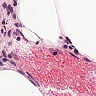
Metastatic tissue present: no